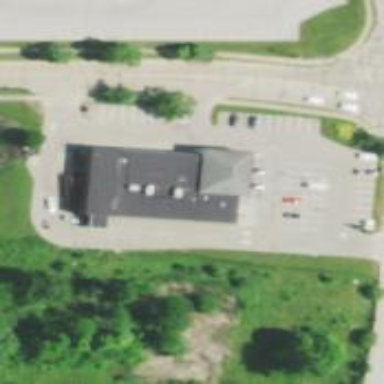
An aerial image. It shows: Pharmacy providing healthcare services.